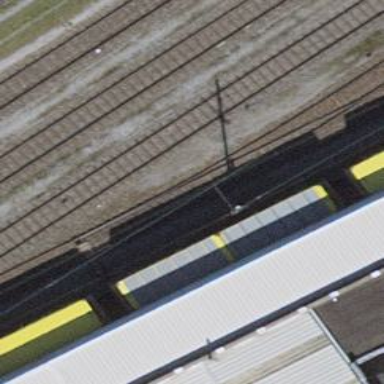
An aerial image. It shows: Rail yard with electrified contact lines for railway operations.